Question: I am wanting to query 3 seperate tables at once. The main one is 'Criteria', the two 'has Many' tables, linked by 'criteria_id' are 'Bedrooms' and 'Properties'.
A 'Criteria' can have many 'Bedrooms' and many 'Properties':

'''
public function bedrooms()
{
return $this->hasMany('Bedroom');
}
public function properties()
{
return $this->hasMany('Property');
}
'''
I'm unsure if this is possible, but I want to query both of these tables, as well as 'Criteria' to see which criteria has a certain bedroom and a certain property type. Please note, there could be multiple bedrooms and properties stored for each criteria_id.
So far, my query is:
'''
$criterias = Criteria::select('id')
->where('min', '<=', Input::get('single_value'))
->lists('id');
'''
My only logical explanation is -
> Get all Criteria where Min <= Value and Criteria.Bedrooms = 1 and
Criteria.Properties = 5.
As if to loop through and see if a criteria has a bedroom / property with that value stored.
Many thanks for your help.
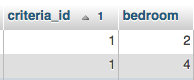
Answer: If you are looking for only criteria that meet your constraints, you can use 'whereHas()' on the Bedroom and Property relationships. Then add your 'where()' and 'lists()'.
'''
$bedroom_id = '1';
$property_id = '5';
$criteria = Criteria::whereHas('bedrooms', function($q) use ($bedroom_id) {
$q->where('bedroom', $bedroom_id);
})->whereHas('properties', function($q) use ($property_id) {
$q->where('property', $property_id);
})->where('min', '<=', Input::get('single_value'))->lists('id');
'''
'Criteria.Bedrooms = 1 and Criteria.Properties = 5' was a little vague, but I added it in where they should go. I'm guessing you actually meant the 'id' of '1' and '5' respectively so it would be getting all criteria that have both a bedroom of id 1 and a property of id 5.